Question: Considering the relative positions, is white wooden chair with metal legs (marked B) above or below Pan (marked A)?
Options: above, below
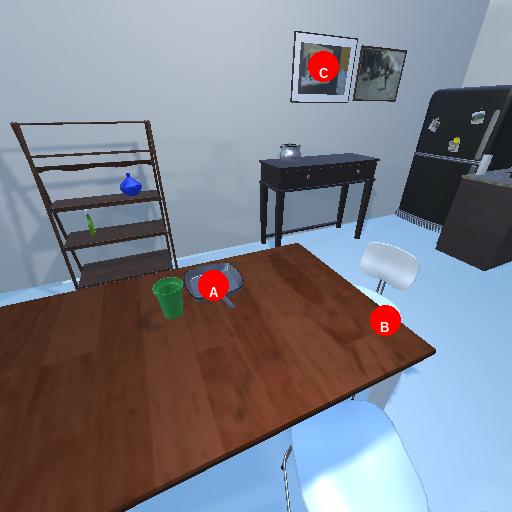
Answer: above